Question: Im working on a project where I'm implementing and analyzing algorithms for dungeon creation. The analyzing consists of several parts, where one of them is meassuring time. To be able to run the algorithms a lot of times while gathering the data I need some way to automate the gathering process. This would mean I could just let each algorithm execute, say, 1000 times and not having to baby sit it.
One way I can think of would be to just parse all the information to a .txt file or similar during runtime and then paste the data in to an excel document. This would however take some unneccisary time and according to my hanlder on this project there should be libraries that automates this process, just that I can't find any.
So my question is if there is a simple way to easily generate graphs and diagrams that can be used in excel or word? I can also mention that Im working in Unity so I don't have access to any Visual Studio tools.
Edit:
Providing an example:
Say the algorithm is executed 16 times where the time elapsed every time was:
1,2,3,4,5,1,2,2,1,2,3,2,1,3,2,1
This should create a diagram that looks something like this(I just realized Im terrible with excel):

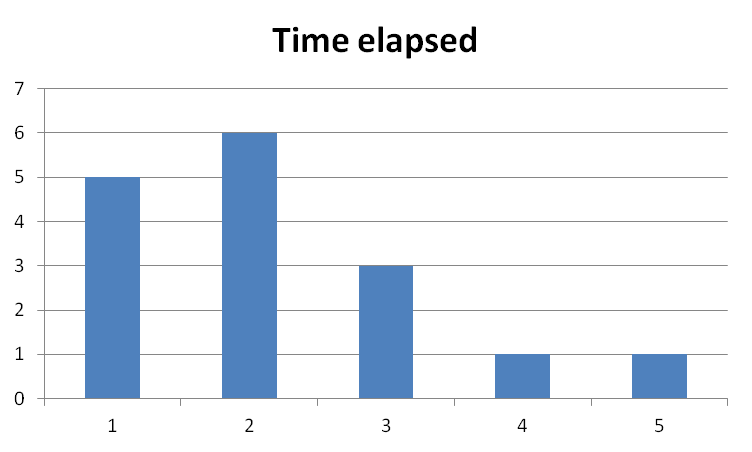
Answer: I poked around a bit in excel and realised that there is an really easy way to import data from sources such as .txt- or .xml-files just as long as you format them right. That means that I would be able to get the data neccesary for creating the diagram in my post by simple creating a textfile with the following content:
1;5
2;6
3;3
4;1
5;1
And then I just have to mark the data and create a diagram. This should be a fast enough method and I guess I won't need any external libraries or such.